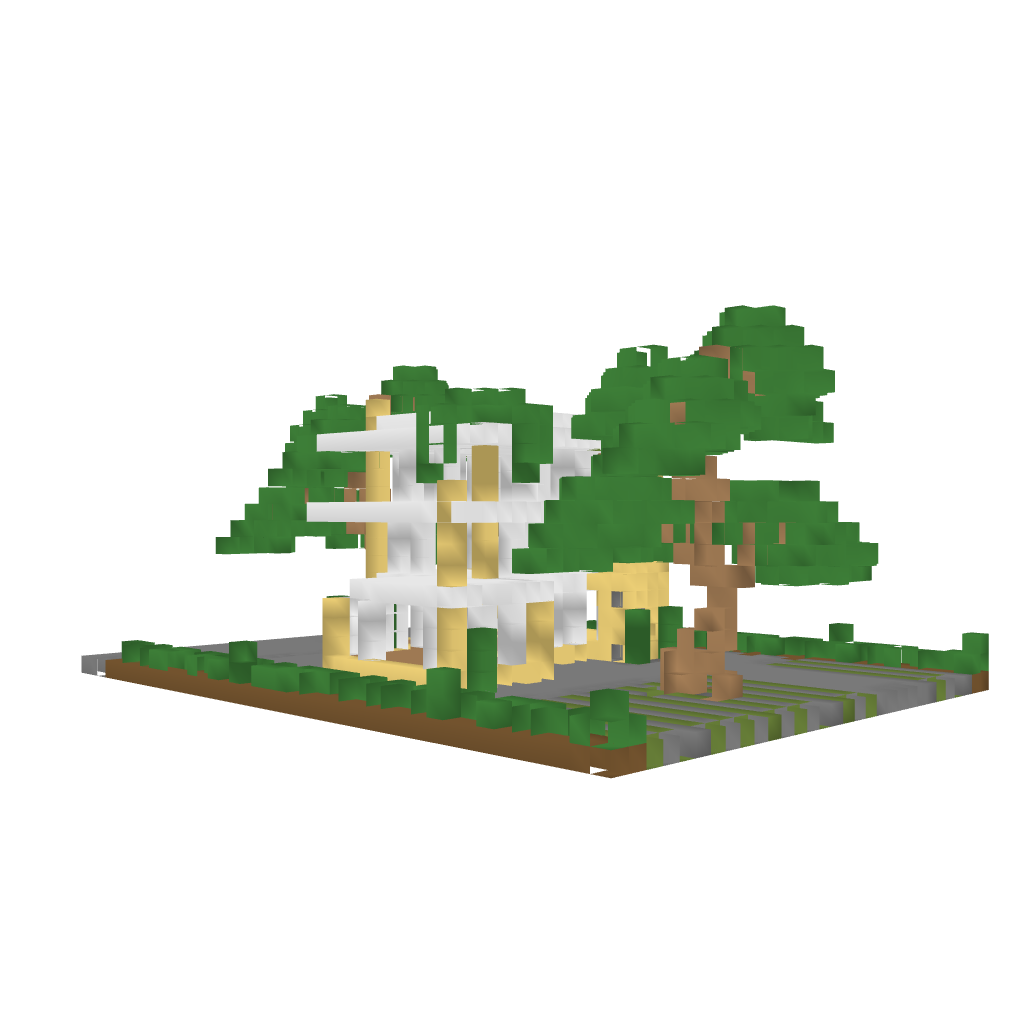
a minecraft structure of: Small Modern House bad low quality